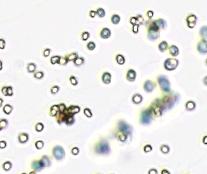
Label: Phaeocystis